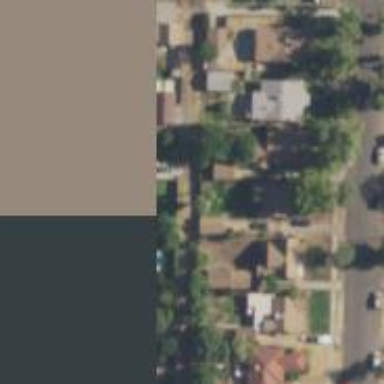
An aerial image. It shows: Alleyway designated as service road.